Question: My html is as follows . I am using twitter bootstrap.
'''
<div class="container">
<div class="well span4 pull-right">
<s:bind path="month">
<label class="control-label" for="month">Date of birth</label>
<div class="control-group <c:if test="${status.error}">error</c:if>">
<div class="controls">
<div class="input-prepend">
<span class="add-on"><i class="icon-th"></i></span>
<form:select path="month" class="input-medium inline">
<form:option value="">Month</form:option>
<form:option value="1">January</form:option>
...
<form:option value="12">December</form:option>
</form:select>
</div>
</div>
</div>
</s:bind>
<s:bind path="day">
<div class="control-group <c:if test="${status.error}">error</c:if>">
<label class="control-label" for="day"></label>
<div class="controls">
<div class="input-prepend">
<span class="add-on"><i class="icon-th"></i></span>
<form:select path="day" class="input-small">
<form:option value="">Day</form:option>
<form:option value="1" />
...
<form:option value="31" />
</form:select>
</div>
</div>
</div>
</s:bind>
<s:bind path="year">
<div class="control-group <c:if test="${status.error}">error</c:if>">
<label class="control-label" for="year"></label>
<div class="controls">
<div class="input-prepend">
<span class="add-on"><i class="icon-th"></i></span>
<form:select path="year" class="input-small">
<form:option value="">Year</form:option>
<form:option value="2010" />
...
<form:option value="1940" />
</form:select>
</div>
</div>
</div>
</s:bind>
</div>
</div>
'''
Currently they are aligned as shown in the snapshot.

How i can align them in a row ?
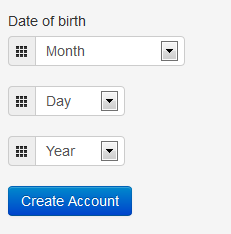
Answer: Simple solution would be to put them in a table!
'''
<table border="0">
<tr>
<td>
Select 1
</td>
<td>
Select 2
</td>
<td>
Select 3
</td>
</tr>
</table>
'''
Easy to do and works well!